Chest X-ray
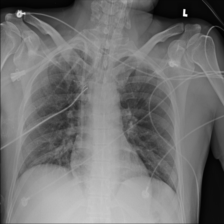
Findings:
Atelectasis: negative
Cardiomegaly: negative
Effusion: negative
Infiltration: negative
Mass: negative
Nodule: negative
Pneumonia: negative
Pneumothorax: negative
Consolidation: negative
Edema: negative
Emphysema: negative
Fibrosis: negative
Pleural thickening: negative
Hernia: negative